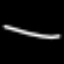
Label: line